Field crop: tomato
Growth stage: 1
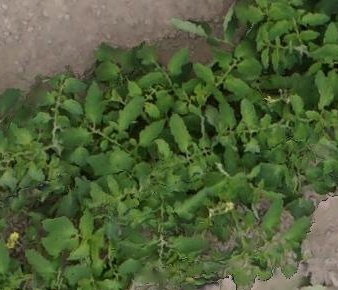
Species: tomato